Current action and preconditions to check: trajectory_clear

Your task: For each precondition in the list above, predict whether it will hold at this action.

Consider the current scene as observed from the mobile robot's camera, and analyze the predicted future states of all dynamic agents (e.g., people, animals, vehicles, or any moving entities) within the NEXT SECOND.

IMPORTANT: Only answer "very likely" if you are absolutely certain—based on strong, clear evidence—that a dynamic agent will violate the precondition in the predicted future state. Do NOT answer "very likely" for unlikely, ambiguous, or low-probability risks.

Ask yourself for each precondition: Is there a high probability, with clear and convincing evidence, that the predicted future states of any dynamic agent will interfere with the predicted future state of the currently executing action within the NEXT SECOND, causing that precondition to fail?

Assess the risk level based on these predictions. Use "likely" or "very likely" if motions create a clear risk of interference.

Use "neutral" or "improbable" if agents are nearby but their predicted paths are clearly diverging or non-conflicting.

Failure Risk Categories: "very improbable", "improbable", "neutral", "likely", "very likely"

Answer Format: Output ONLY the probability_of_failure value from these categories: "very improbable", "improbable", "neutral", "likely", "very likely"

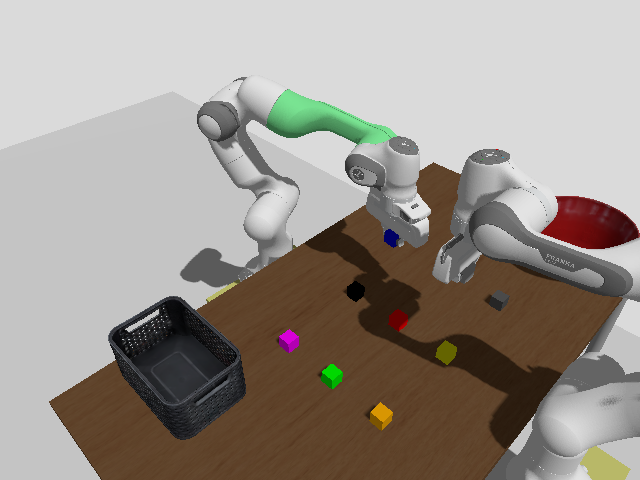

Answer: improbable